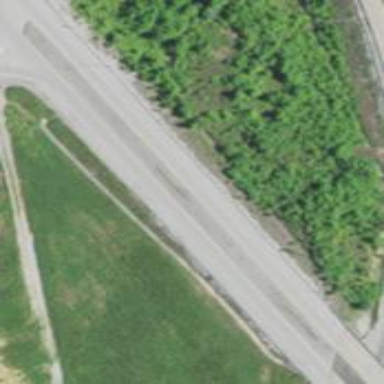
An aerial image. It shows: Primary highway.